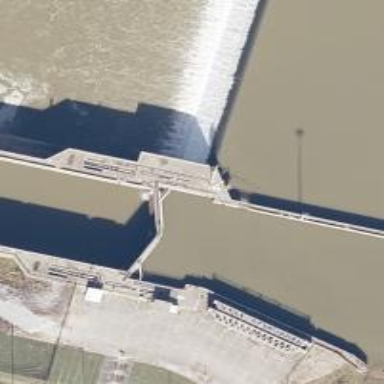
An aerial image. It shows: Lock gate along waterway.